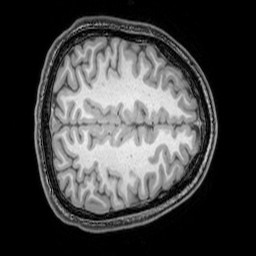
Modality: T1w
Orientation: axial
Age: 21
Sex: male
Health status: healthy
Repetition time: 0.081 s
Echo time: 0.037 s